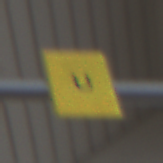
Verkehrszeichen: AnkuendigungOderFortsetzungUmleitungOhnePfeilsymbol
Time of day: MorningAfternoon
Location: Roofed (Urban)
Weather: PartlyCloudy
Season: NotSpecified
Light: Natural